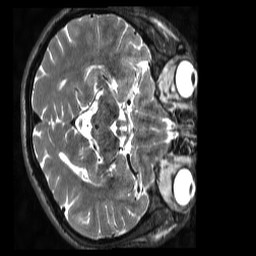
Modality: T2w
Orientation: axial
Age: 25
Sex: male